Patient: sex M, age 61
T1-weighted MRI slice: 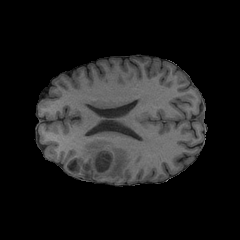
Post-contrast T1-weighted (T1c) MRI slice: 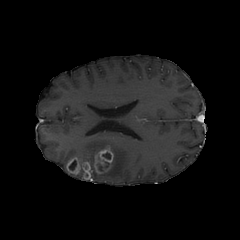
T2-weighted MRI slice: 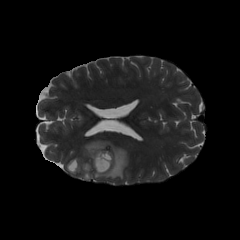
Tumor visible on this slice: yes
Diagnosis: Glioblastoma, IDH-wildtype
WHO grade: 4